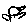
Label: bird